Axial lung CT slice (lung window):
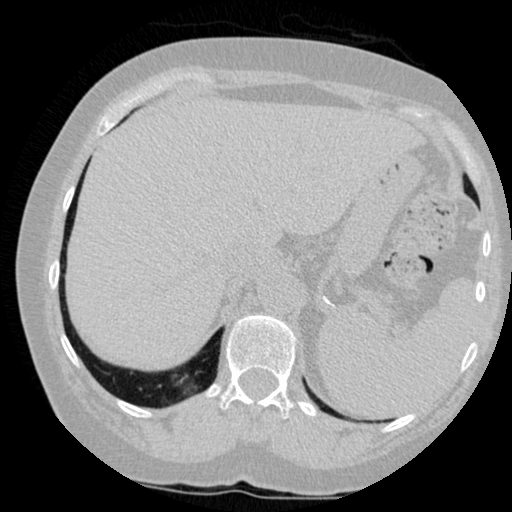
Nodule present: no